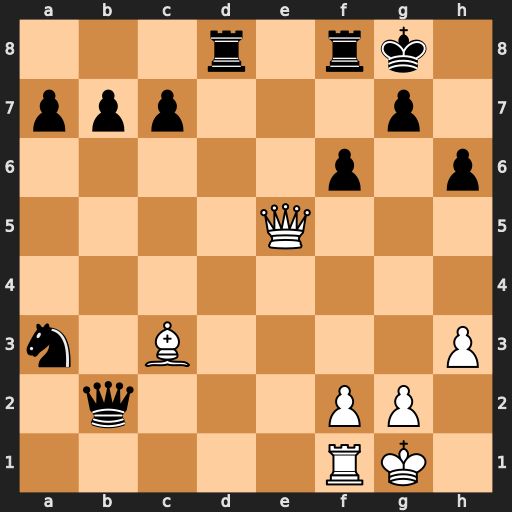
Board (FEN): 3r1rk1/ppp3p1/5p1p/4Q3/8/n1B4P/1q3PP1/5RK1
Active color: w
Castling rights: -
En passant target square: -
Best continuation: Qe6+ Kh8 Bxb2